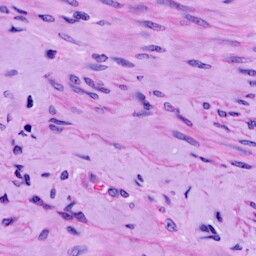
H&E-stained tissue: Cervix